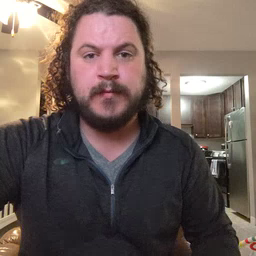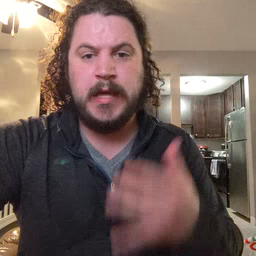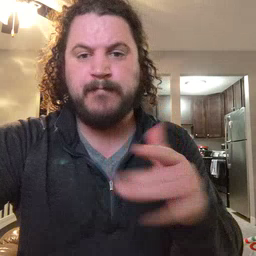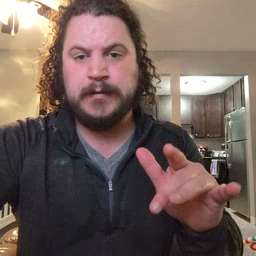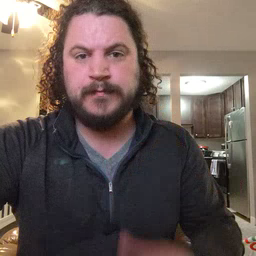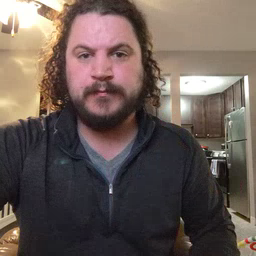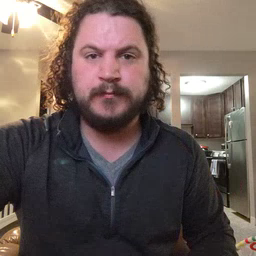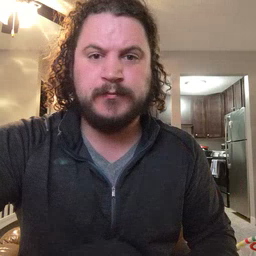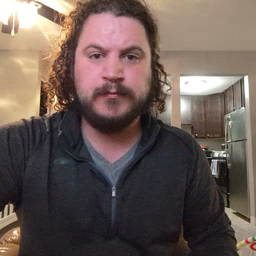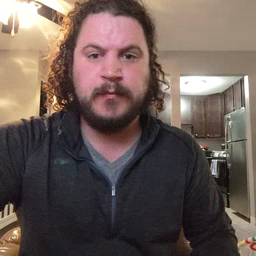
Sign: empty